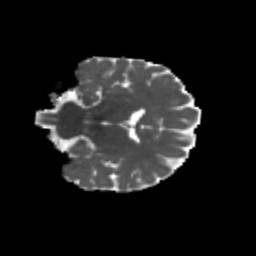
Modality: MD
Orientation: coronal
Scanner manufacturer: siemens
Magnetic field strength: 3 T
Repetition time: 4.16 s
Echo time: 0.0806 s